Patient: sex F, age 82
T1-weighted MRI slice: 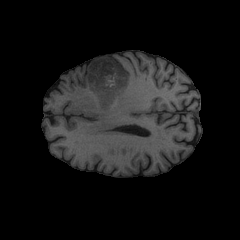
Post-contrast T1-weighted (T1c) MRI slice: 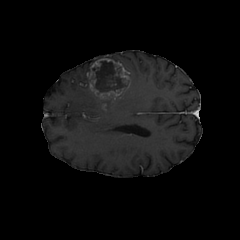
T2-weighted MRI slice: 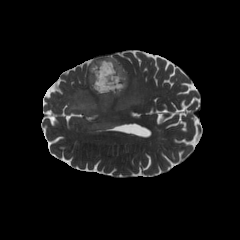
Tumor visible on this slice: yes
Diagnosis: Glioblastoma, IDH-wildtype
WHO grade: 4